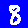
Digit: 8